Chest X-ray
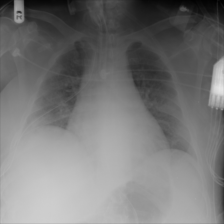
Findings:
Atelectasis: negative
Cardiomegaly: negative
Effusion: negative
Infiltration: negative
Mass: negative
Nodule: negative
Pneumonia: negative
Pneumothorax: negative
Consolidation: negative
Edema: negative
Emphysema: negative
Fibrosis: negative
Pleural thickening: negative
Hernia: negative